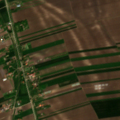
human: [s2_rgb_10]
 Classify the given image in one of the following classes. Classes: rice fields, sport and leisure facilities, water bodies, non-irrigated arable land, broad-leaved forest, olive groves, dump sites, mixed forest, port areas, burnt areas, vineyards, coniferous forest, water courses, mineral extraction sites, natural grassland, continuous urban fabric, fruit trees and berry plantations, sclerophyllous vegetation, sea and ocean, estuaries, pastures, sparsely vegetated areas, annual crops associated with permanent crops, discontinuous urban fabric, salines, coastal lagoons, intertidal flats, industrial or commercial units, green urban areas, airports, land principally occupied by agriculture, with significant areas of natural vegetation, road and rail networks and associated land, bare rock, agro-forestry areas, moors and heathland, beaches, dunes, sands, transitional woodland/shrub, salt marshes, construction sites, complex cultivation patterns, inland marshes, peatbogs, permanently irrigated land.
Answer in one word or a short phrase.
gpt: discontinuous urban fabric, non-irrigated arable land